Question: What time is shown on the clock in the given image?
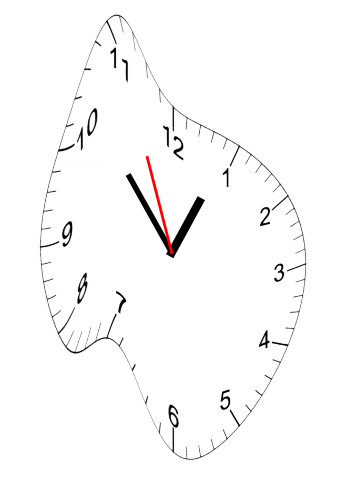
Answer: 12:52:56